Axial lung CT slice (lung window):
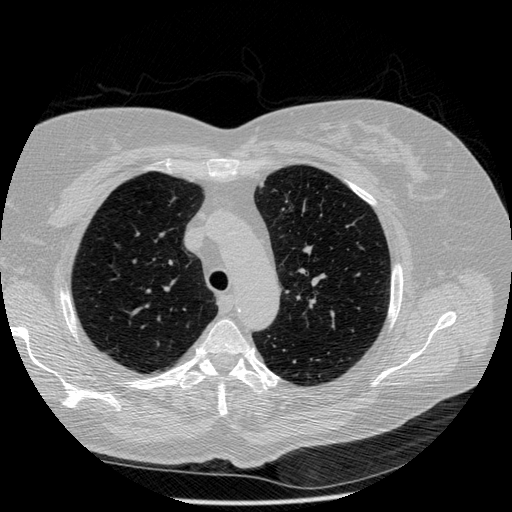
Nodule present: no